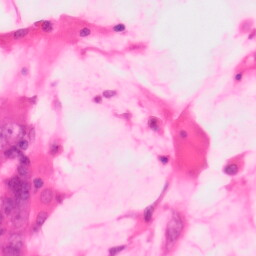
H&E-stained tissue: Colon